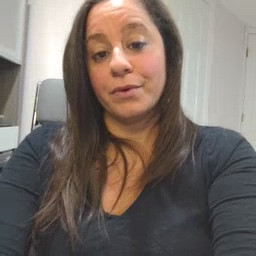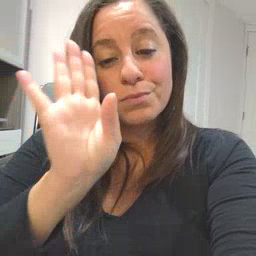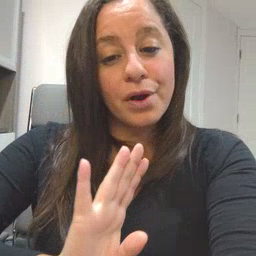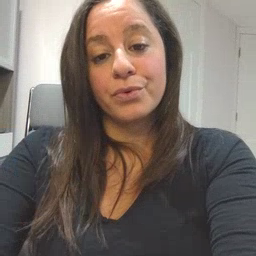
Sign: brown